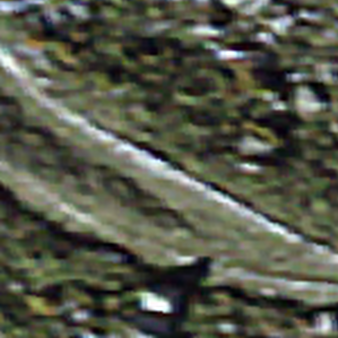
Label: other